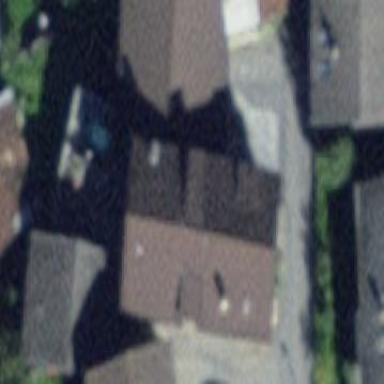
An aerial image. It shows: Simple house.